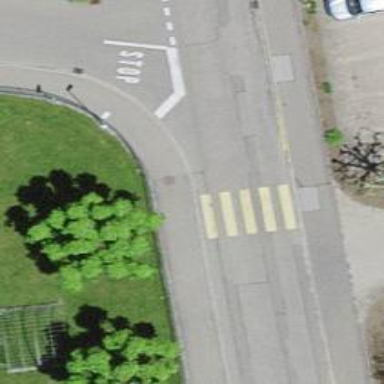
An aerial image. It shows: Uncontrolled road crossing.